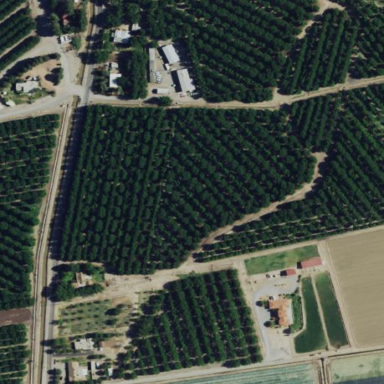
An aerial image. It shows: Orchard.